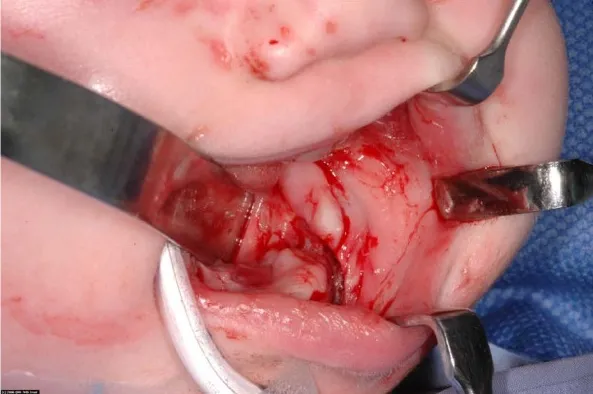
Intraoperative view of fracture mandible.
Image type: medical_photograph (other_medical_photograph)